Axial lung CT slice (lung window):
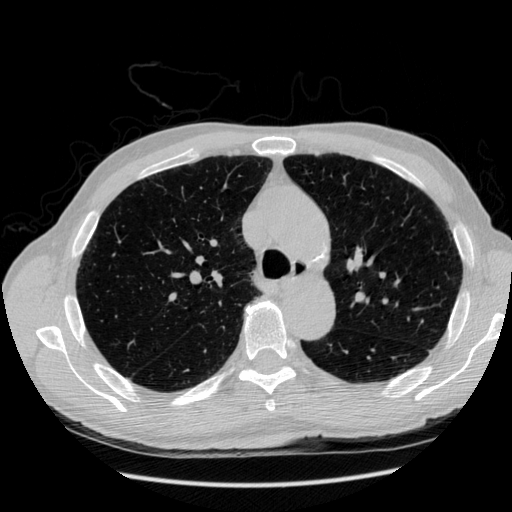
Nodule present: no